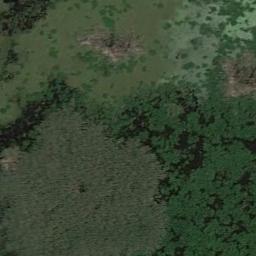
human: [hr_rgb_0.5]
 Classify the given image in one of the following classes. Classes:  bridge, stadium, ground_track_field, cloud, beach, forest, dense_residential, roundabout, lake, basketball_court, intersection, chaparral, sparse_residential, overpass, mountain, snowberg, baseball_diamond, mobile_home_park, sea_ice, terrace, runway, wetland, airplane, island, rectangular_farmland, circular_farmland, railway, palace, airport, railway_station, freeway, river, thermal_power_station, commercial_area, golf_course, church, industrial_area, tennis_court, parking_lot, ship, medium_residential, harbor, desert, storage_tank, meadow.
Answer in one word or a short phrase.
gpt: wetland